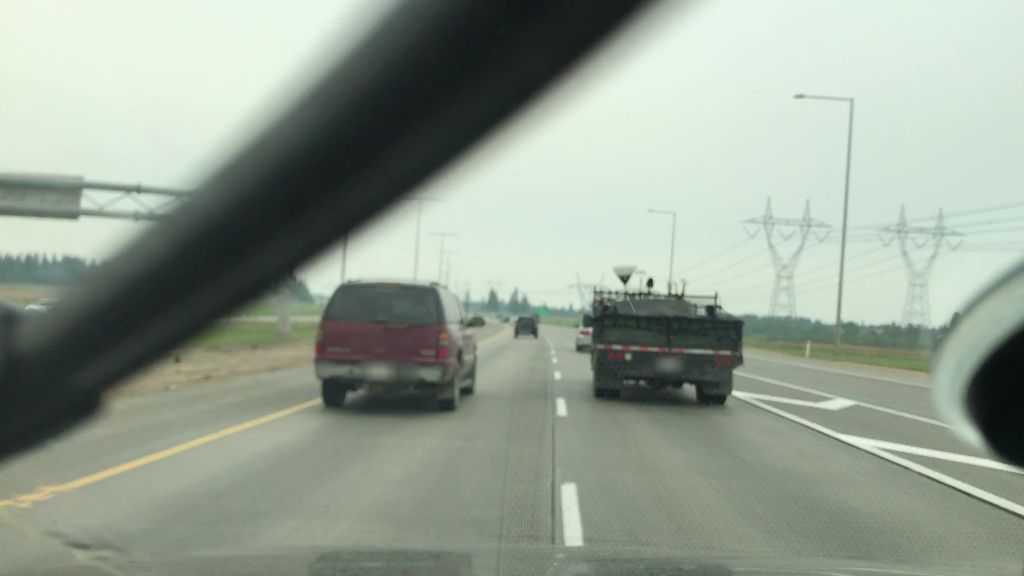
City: edmonton